Interaction volume radius: 10 \u00c5
Interaction volume height: 30 \u00c5
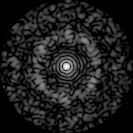
Disorder parameter: 0.7485